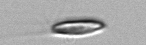
Label: Chrysochromulina